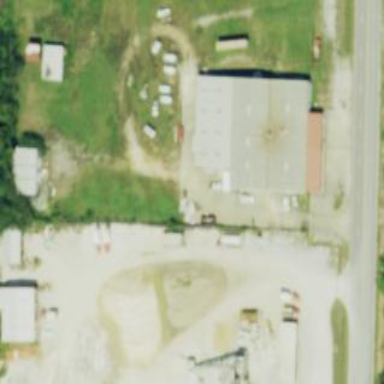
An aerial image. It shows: Industrial area with concrete plant.